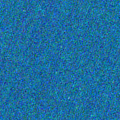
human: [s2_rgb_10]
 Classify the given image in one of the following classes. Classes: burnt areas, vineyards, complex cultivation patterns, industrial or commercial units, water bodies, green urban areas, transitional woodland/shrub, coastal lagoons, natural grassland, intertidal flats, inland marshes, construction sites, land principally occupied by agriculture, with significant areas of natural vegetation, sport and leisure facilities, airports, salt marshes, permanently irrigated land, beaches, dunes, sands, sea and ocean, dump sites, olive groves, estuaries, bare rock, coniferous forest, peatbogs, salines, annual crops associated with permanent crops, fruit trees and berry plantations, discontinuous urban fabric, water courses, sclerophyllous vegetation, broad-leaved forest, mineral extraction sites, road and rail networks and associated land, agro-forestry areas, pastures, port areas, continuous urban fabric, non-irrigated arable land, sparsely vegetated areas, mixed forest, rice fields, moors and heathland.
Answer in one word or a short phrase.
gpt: sea and ocean